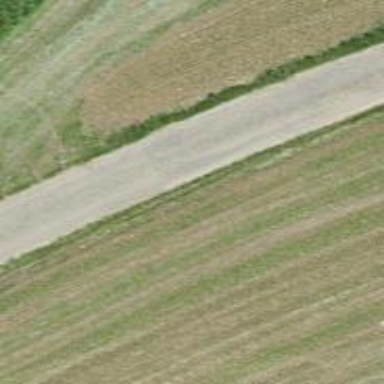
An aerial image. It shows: Paved service road.